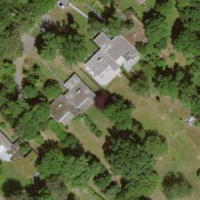
EUNIS habitat code: 53
Species observed at this site:
Cardamine pratensis